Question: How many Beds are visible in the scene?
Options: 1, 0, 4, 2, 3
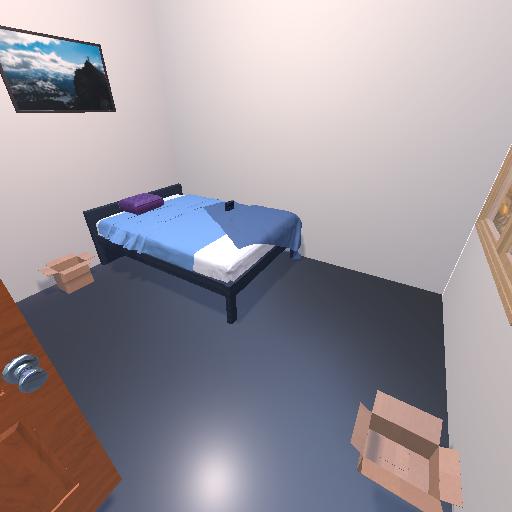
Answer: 1